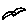
Label: bird